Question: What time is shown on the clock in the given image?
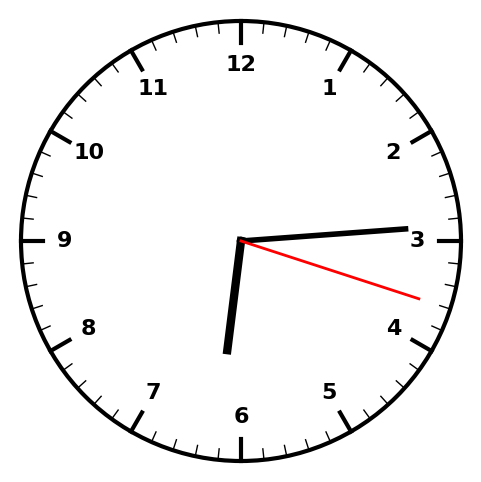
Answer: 06:14:18